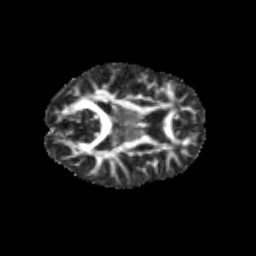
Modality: FA
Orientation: axial
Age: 11
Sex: female
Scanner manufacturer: siemens
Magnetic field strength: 3 T
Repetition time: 3.8 s
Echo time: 0.07 s